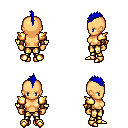
a pixel art fantasy rpg character, female body template, human, tanned skin, gold arm armor, gold greaves, blue mohawk hairstyle, cloth bracers, gold boots, four views (front, back, left, right), 2x2 character sprite sheet, small pixel art, hard edges, no anti-aliasing